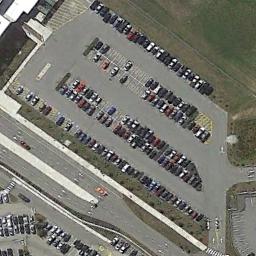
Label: parking_lot